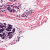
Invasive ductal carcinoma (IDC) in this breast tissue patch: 0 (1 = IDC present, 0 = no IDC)